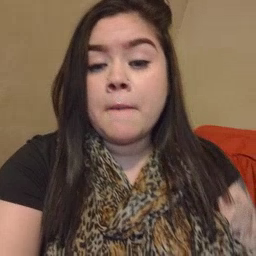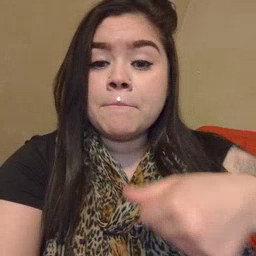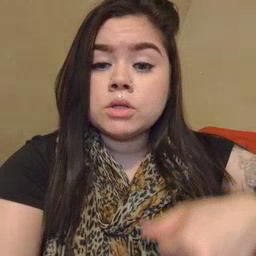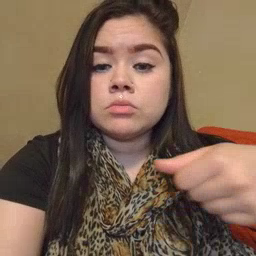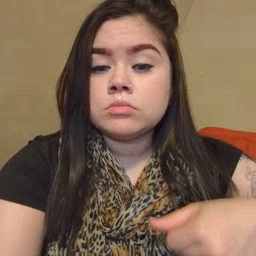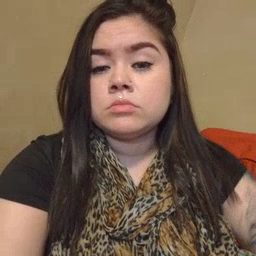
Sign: puzzle